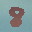
Label: 8